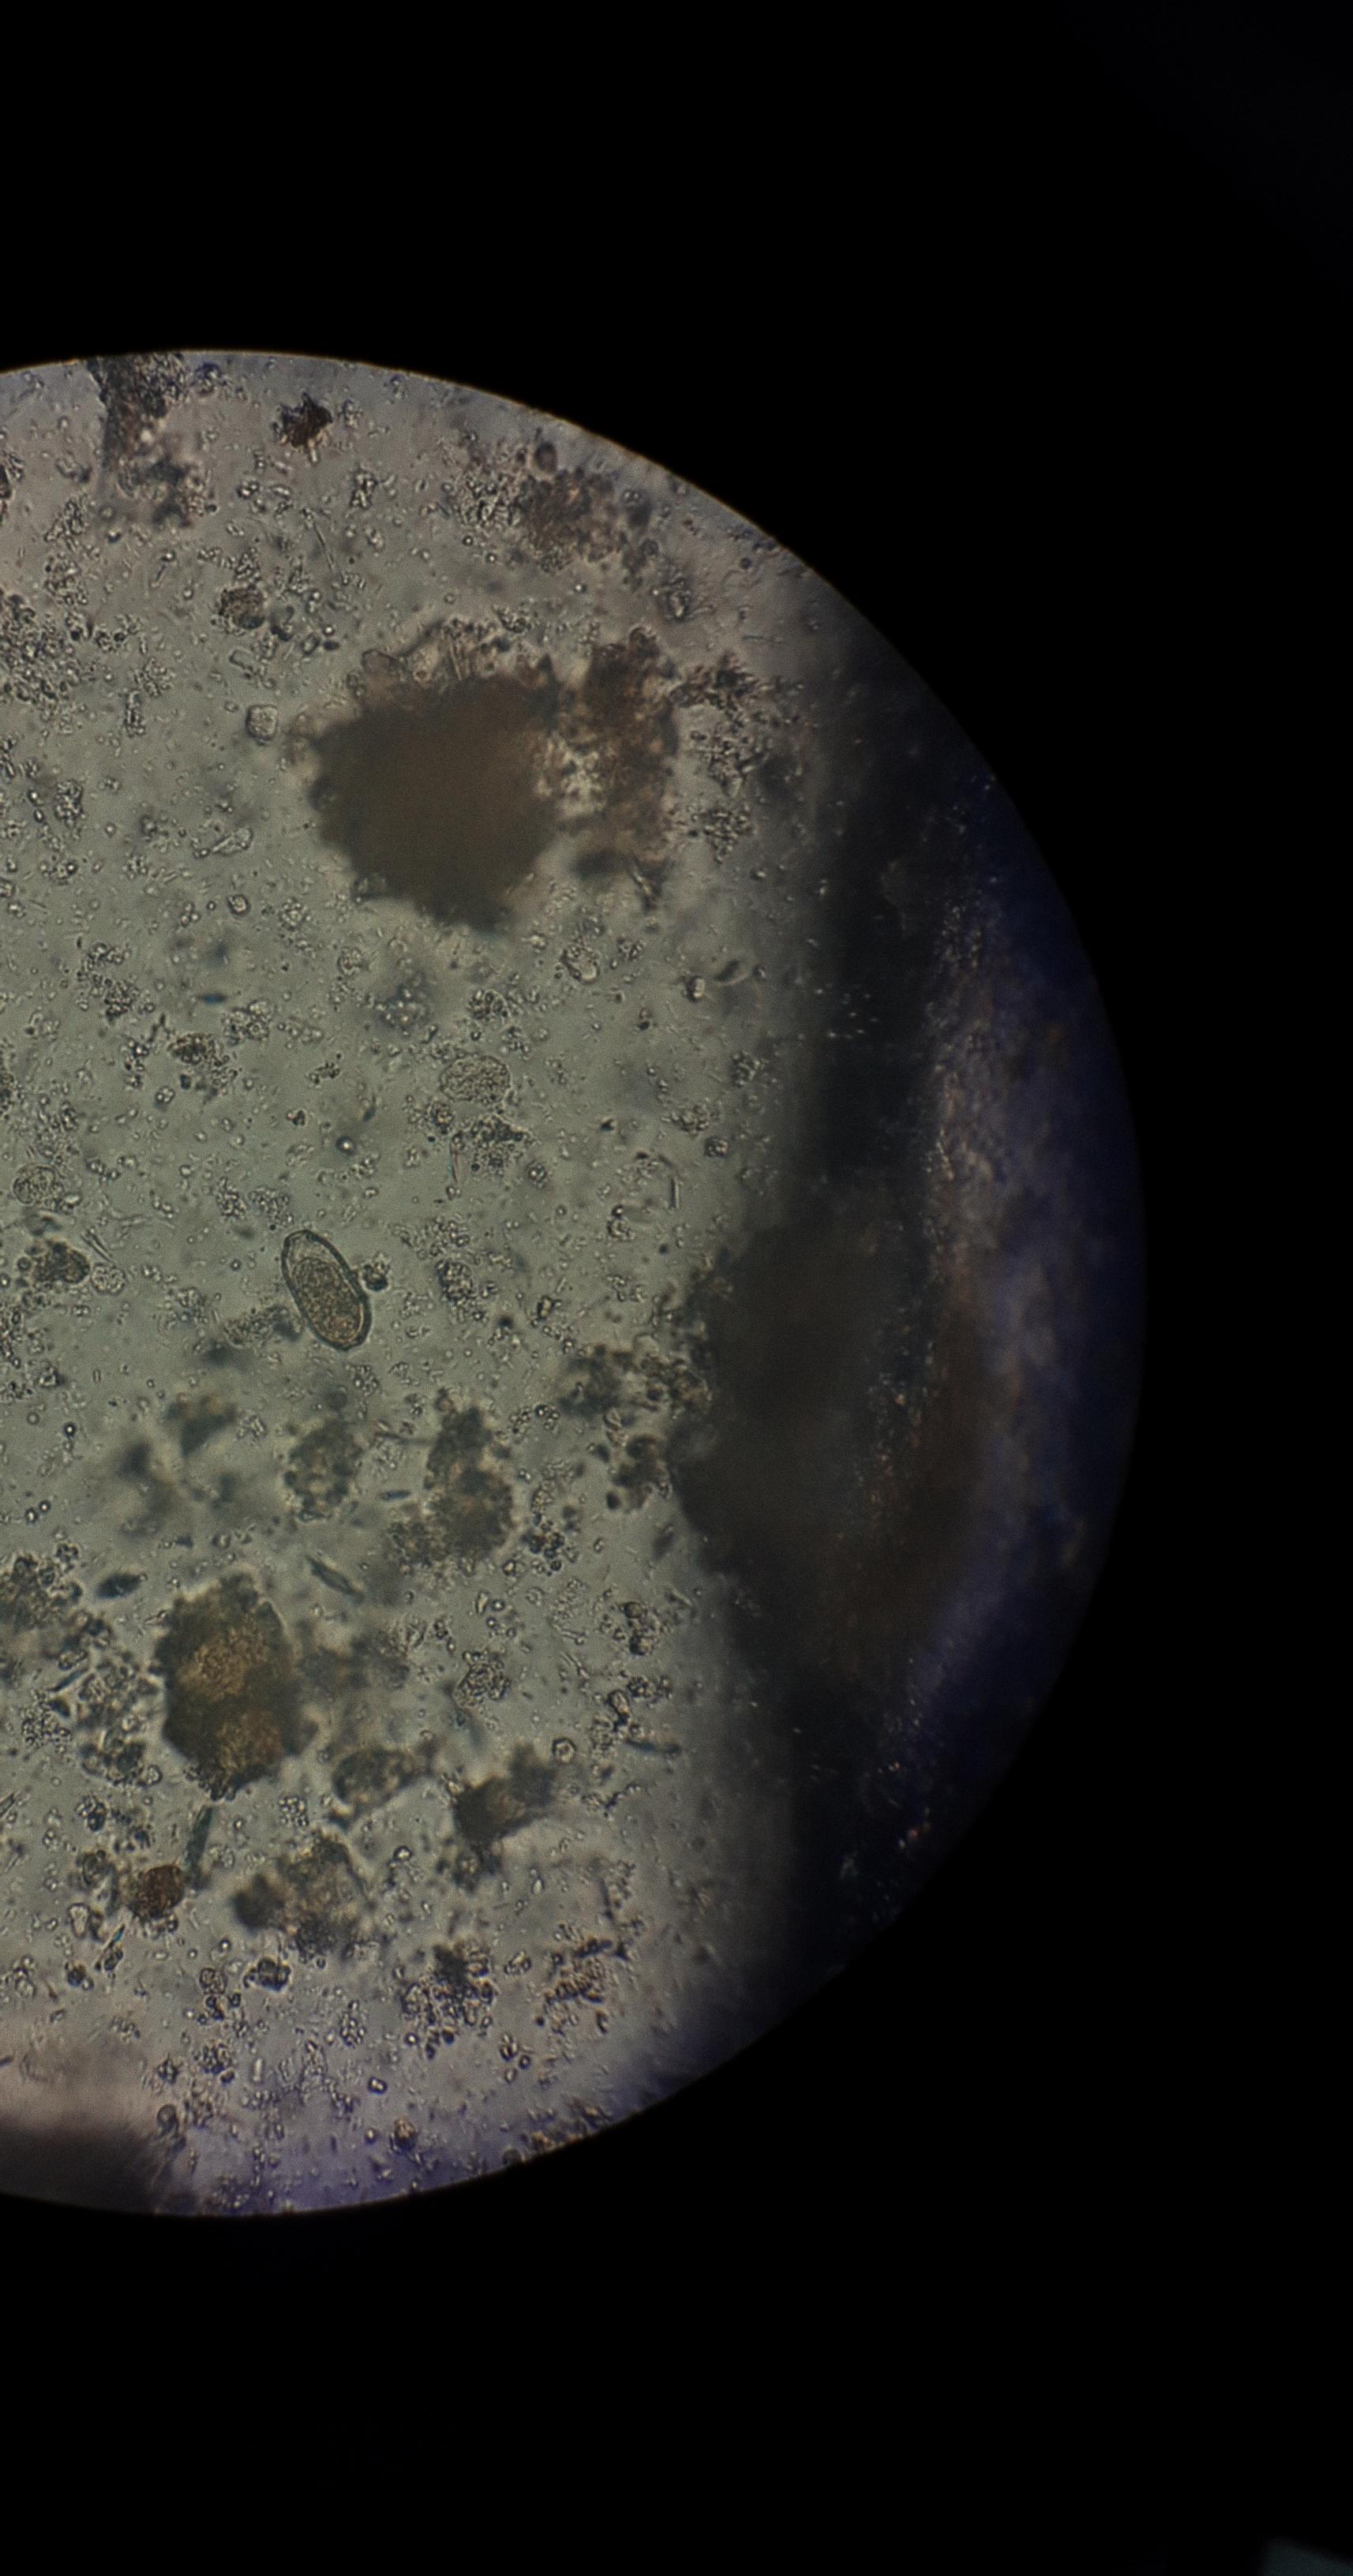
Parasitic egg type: Capillaria philippinensis